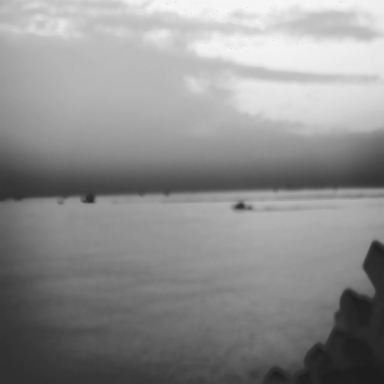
There are five objects shown in the infrared image, including four bulk_carriers, and a canoe.